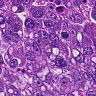
Metastatic tissue present: yes